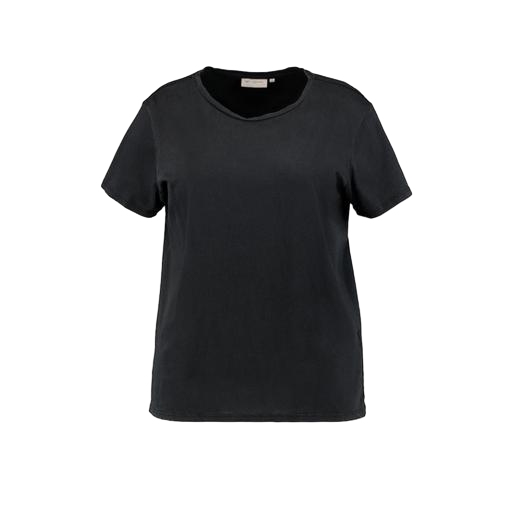
black plus size printed t-shirt only macy, black t-shirt basique jersey, mid t-shirt, white background